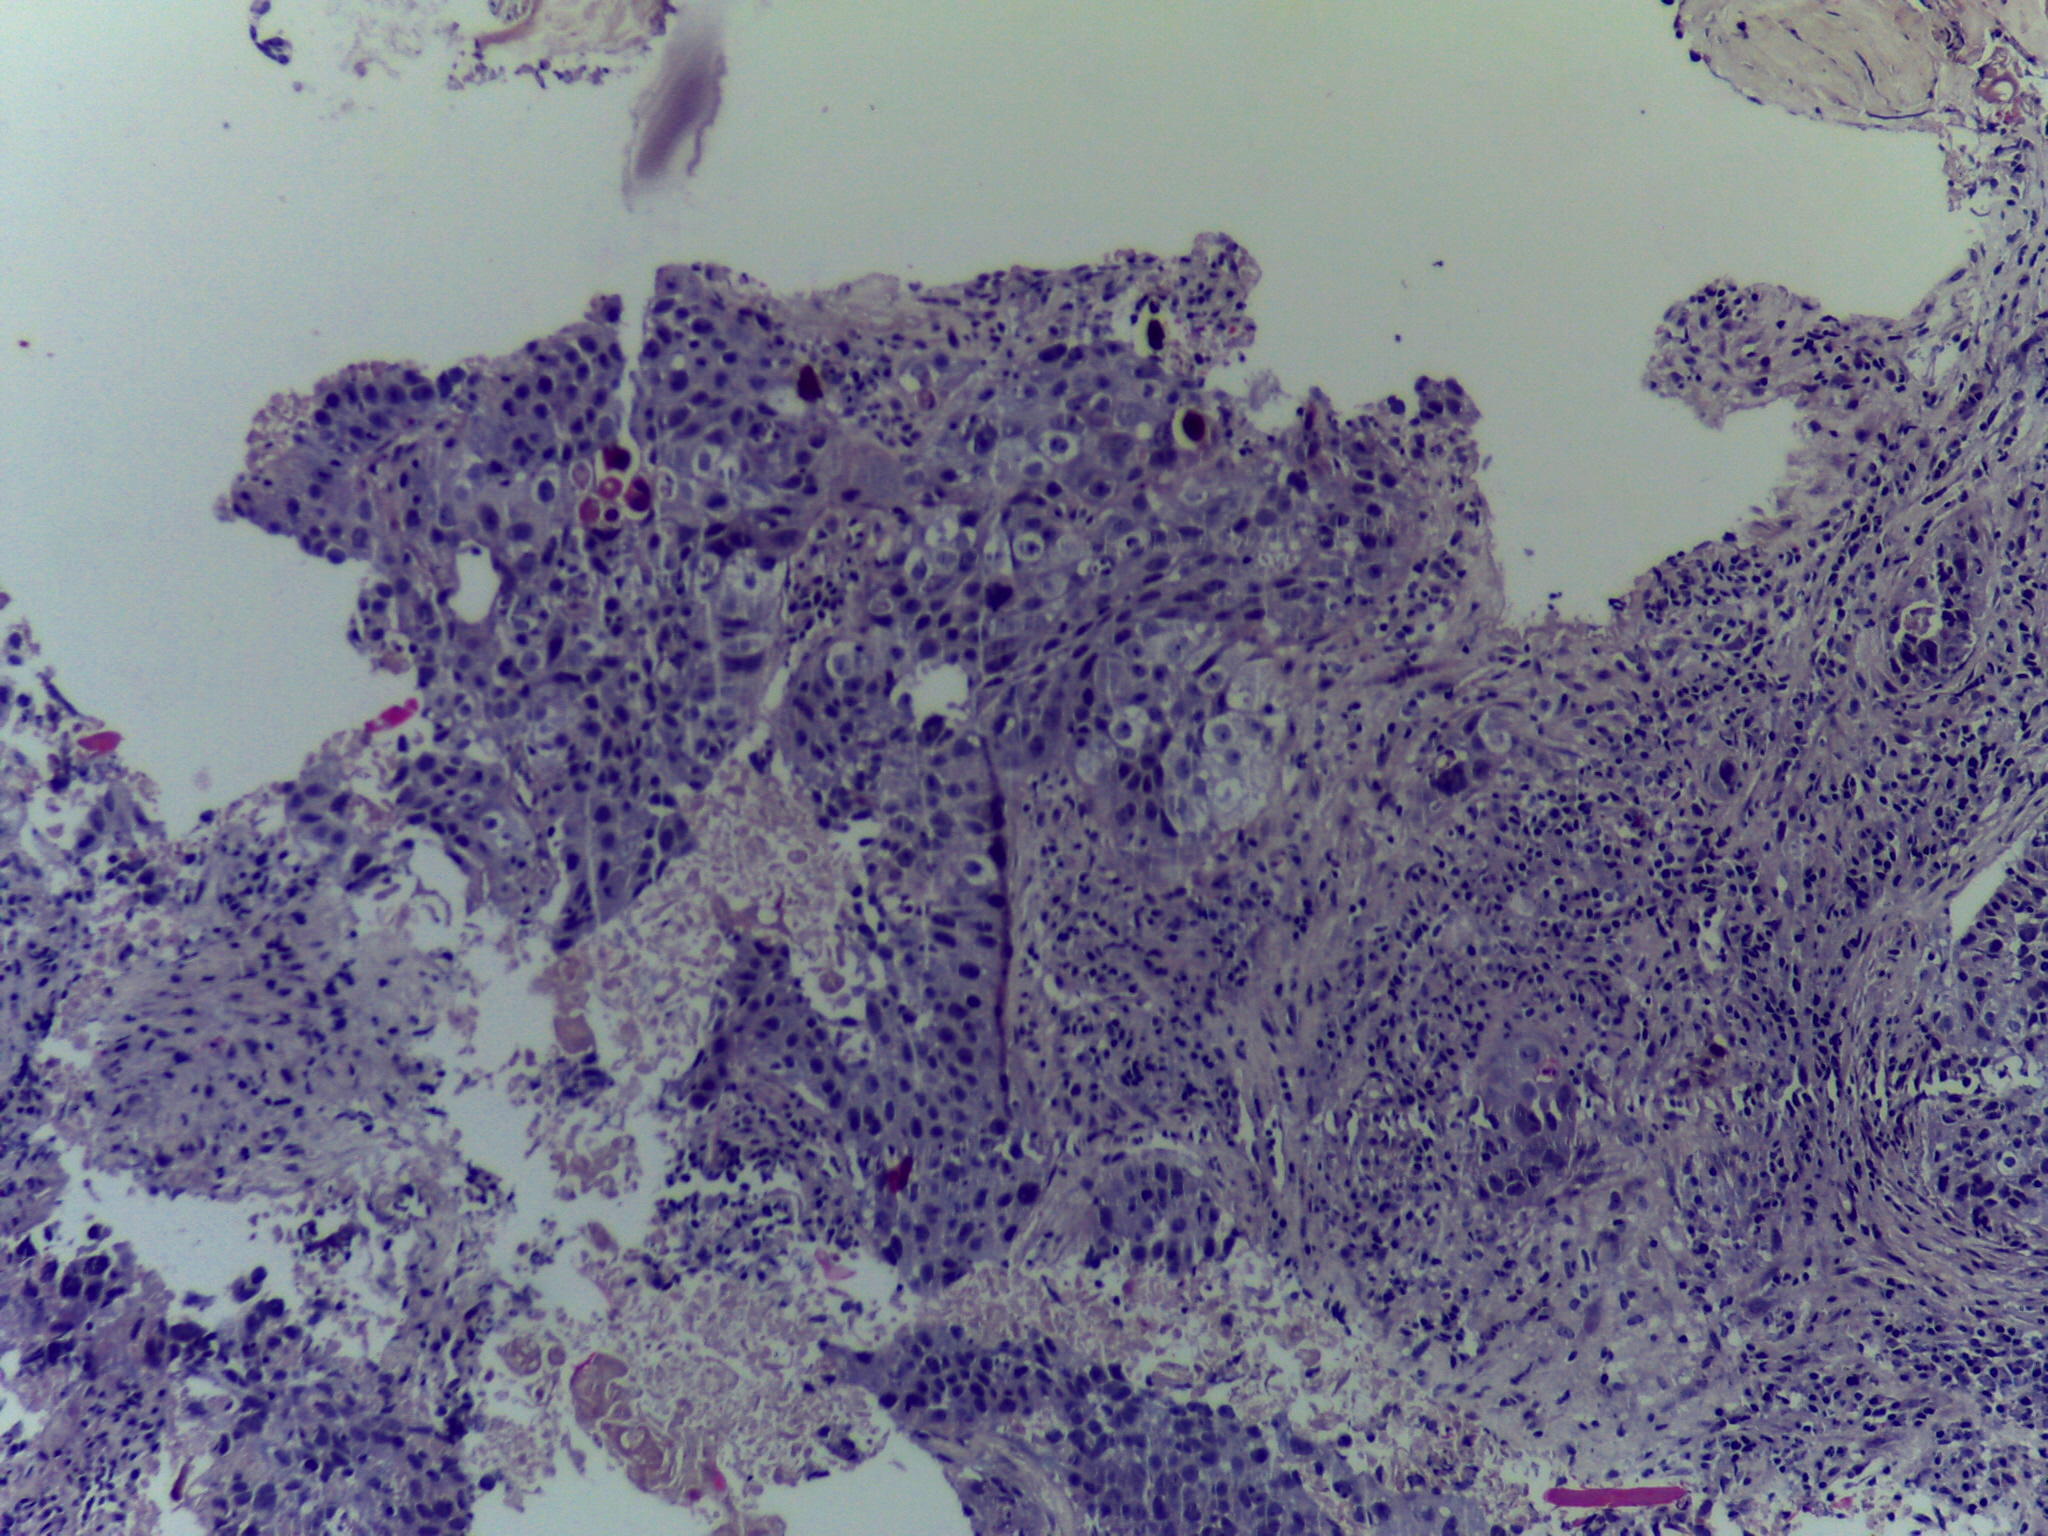
Diagnosis: OSCC